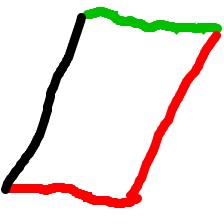
Shape: parallelogram